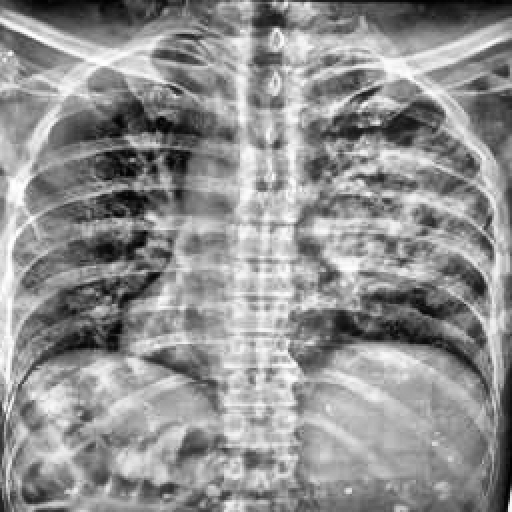
Finding: TUBERCULOSIS